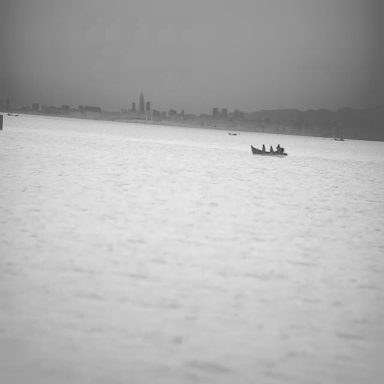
There are four bulk_carriers in the infrared image.